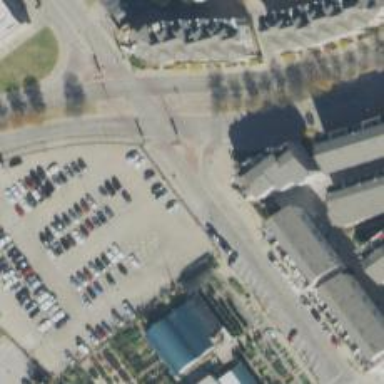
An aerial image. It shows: Tertiary road with separate sidewalk.